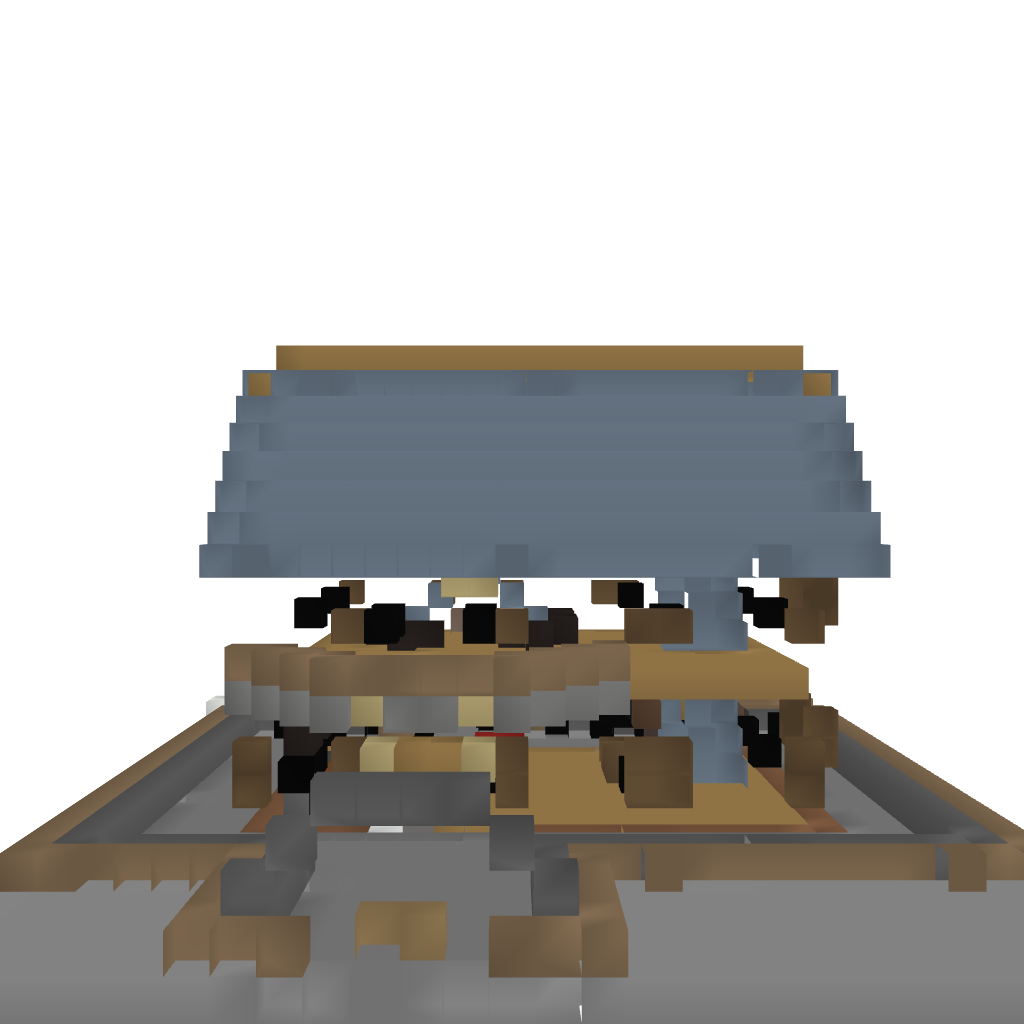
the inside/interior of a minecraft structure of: Medium town house